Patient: sex M, age 30
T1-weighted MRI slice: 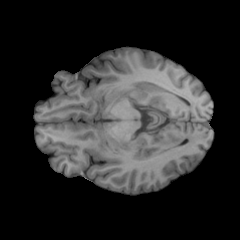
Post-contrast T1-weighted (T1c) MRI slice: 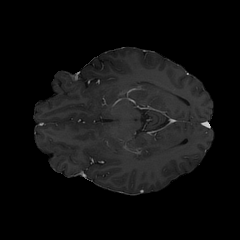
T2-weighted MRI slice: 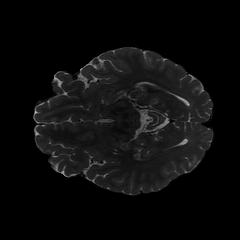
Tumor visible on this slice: no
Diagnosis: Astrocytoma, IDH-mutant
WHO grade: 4